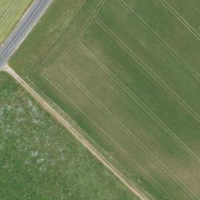
EUNIS habitat code: 52
Species observed at this site:
Saxicola rubicola